Interaction volume radius: 5 \u00c5
Interaction volume height: 10 \u00c5
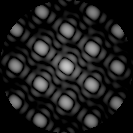
Disorder parameter: 0.01167